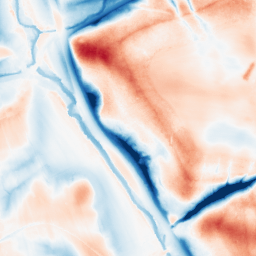
Category: classical
Decomposition family: uniform
Decomposition parameters: size: 50
Upsampling method: lanczos
Upsampling parameters: scale: 4
Upsampling scale: 4